Interaction volume radius: 5 \u00c5
Interaction volume height: 15 \u00c5
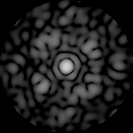
Disorder parameter: 0.646